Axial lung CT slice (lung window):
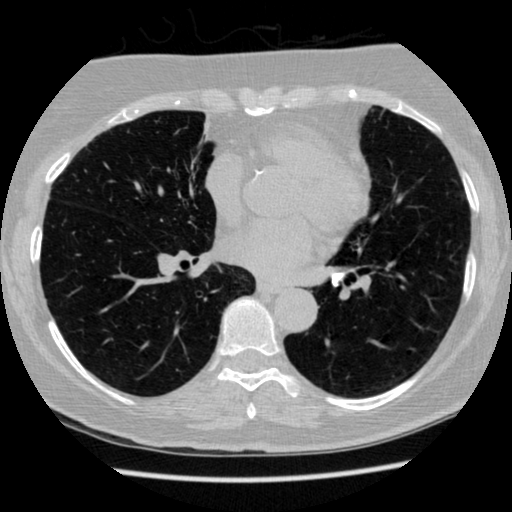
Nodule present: no